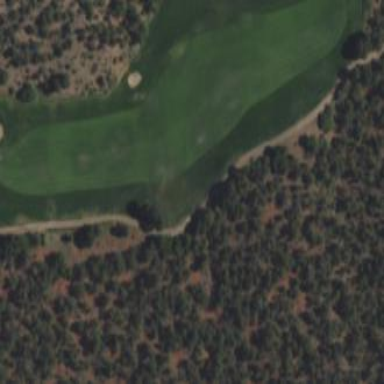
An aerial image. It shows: Area with grass used as rough in golf course.